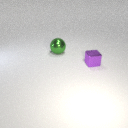
large green metal sphere to the left of small purple metal cube